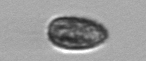
Label: Pseudochattonella_farcimen